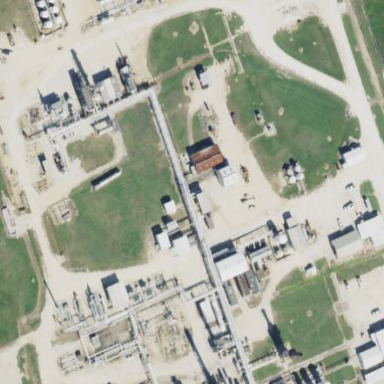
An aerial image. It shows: Industrial area dedicated to gas activities.